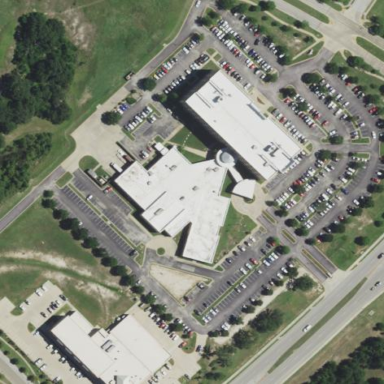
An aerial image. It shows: Hospital providing healthcare services.